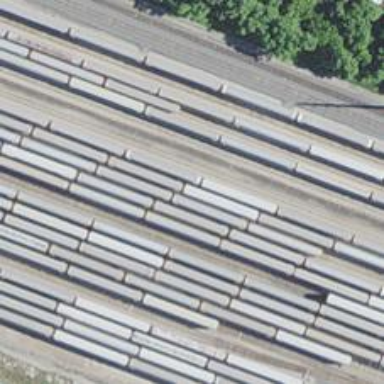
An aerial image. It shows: Railway yard used for servicing trains.